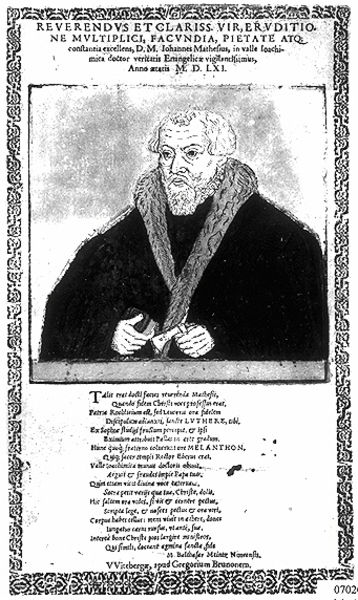
Titel: Bildnis des Johann Matthesius
Künstler: Gregor Bruno
Institution: (Seriendruck)
Schlagwörter: dunkel, hand, mann, weiß, frisur, grau, haar, mund, nase, profil, schwarz, stirn, blick, muster, ornament, alt, bart, richter, augen, bibel, falten, kragen, mensch, pelz, rahmen, vollbart, bild, bildnis, herr, hände, portrait, porträt, kirche, geistlicher, haare, halbfigur, kutte, mantel, adel, blatt, girlande, lippen, locken, renaissance, umrandung, fell, holzschnitt, schrift, grafik, graphik, rand, streng, glatze, verzierung, hoch, alter, buch, links, druck, radierung, stich, titel, seite, schwarzweiß, text, buchstaben, plakat, überschrift, bildniss, geheimratsecken, buchdruck, buchseite, pelzkragen, pelzmantel, zahl, axt, gedicht, priester, gelehrter, zeilen, breit, kupferstich, beil, hacke, fromm, latein, lateinisch, trompete, graue haare, pelzbesatz, majuskel, augne, seriendruck, freimaurer, ratsherr, itel, 0702, +nase, buchseitze